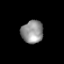
Tissue: prostate
Cell type: B cells
Senescence score: 0.7514
Nuclear area (px): 486
Mean DAPI intensity: 146.358